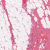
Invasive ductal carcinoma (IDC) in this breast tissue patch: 0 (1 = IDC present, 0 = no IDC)